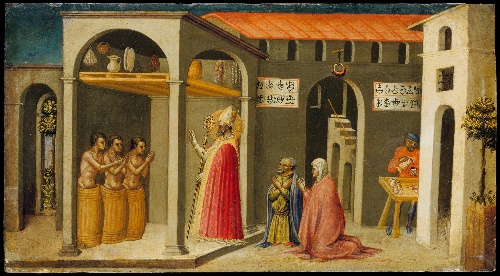
Title: Saint Nicholas Resuscitating Three Youths
Artist: Bicci di Lorenzo
Artist bio: Italian, Florence 1373–1452 Florence
Date: 1433–35
Object type: Painting, predella panel
Classification: Paintings
Medium: Tempera and gold on wood
Dimensions: 12 x 22 1/4 in. (30.5 x 56.5 cm)
Department: European Paintings
Credit line: Gift of Francis Kleinberger, 1916
Accession year: 1916
Repository: Metropolitan Museum of Art, New York, NY
Tags: Men|Women|Saints|Interiors